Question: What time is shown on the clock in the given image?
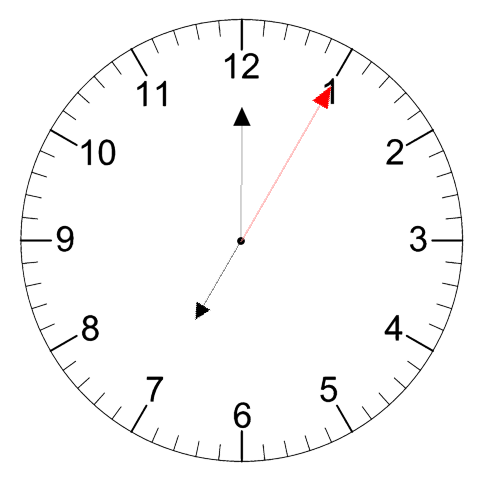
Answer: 07:00:05